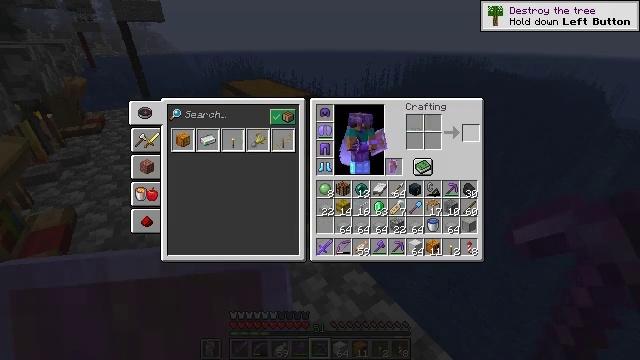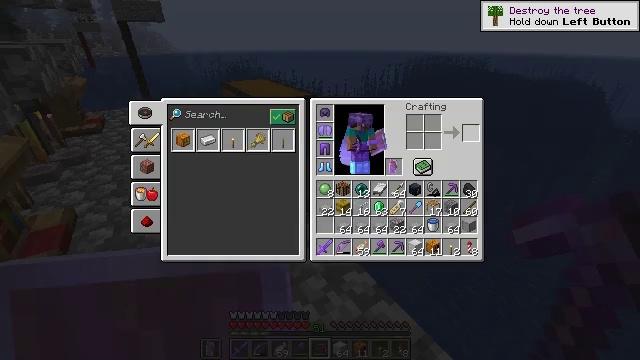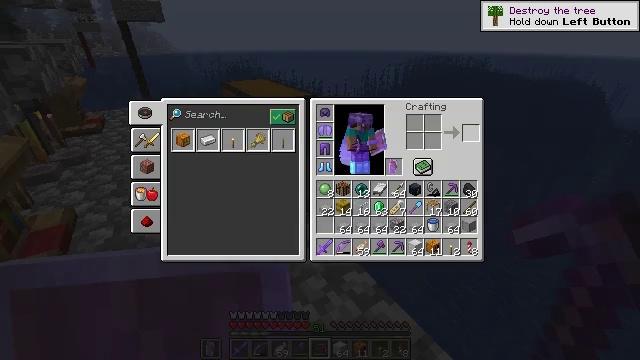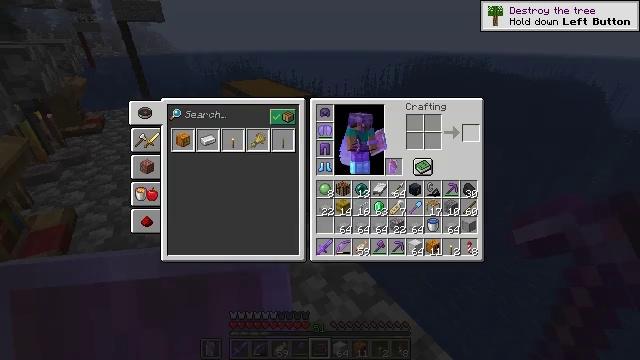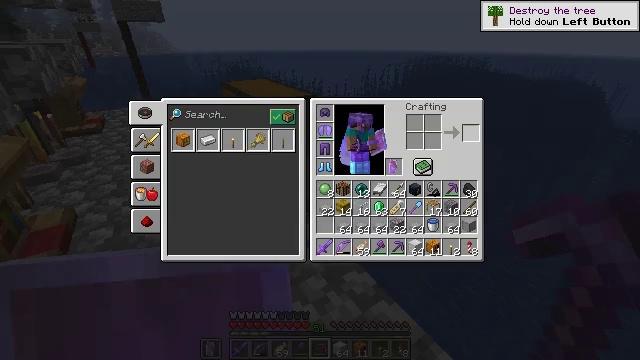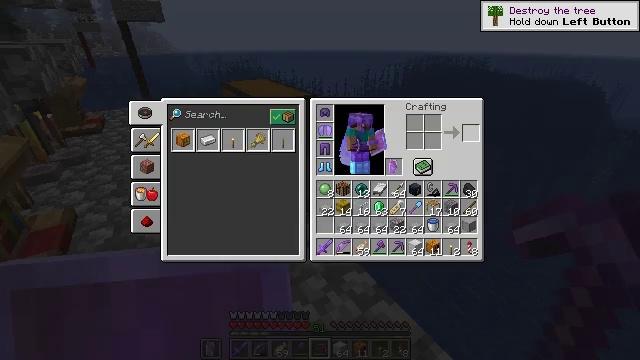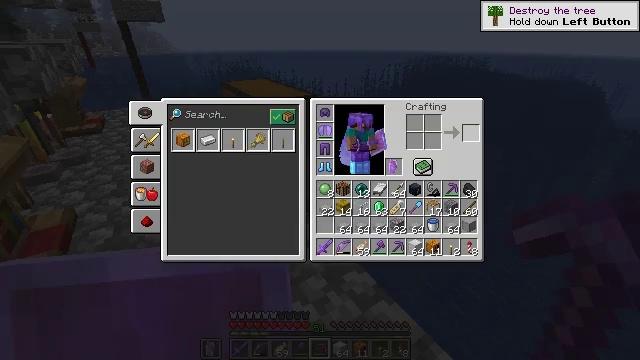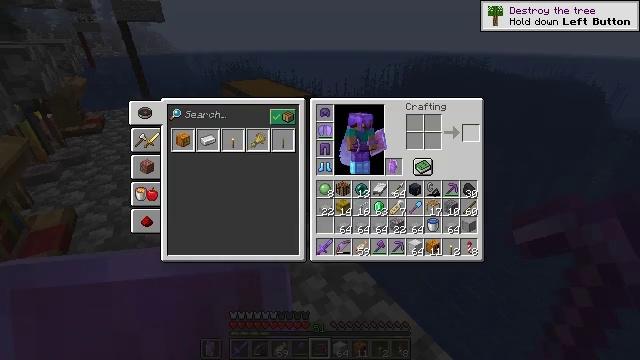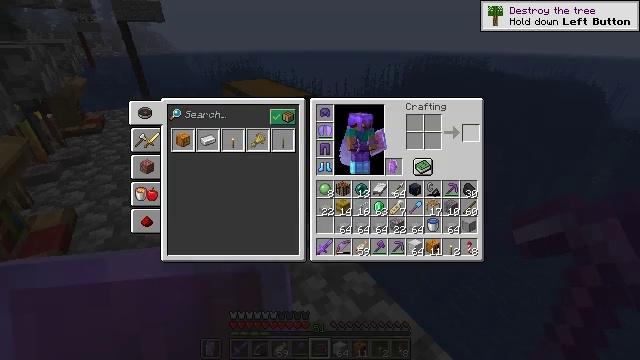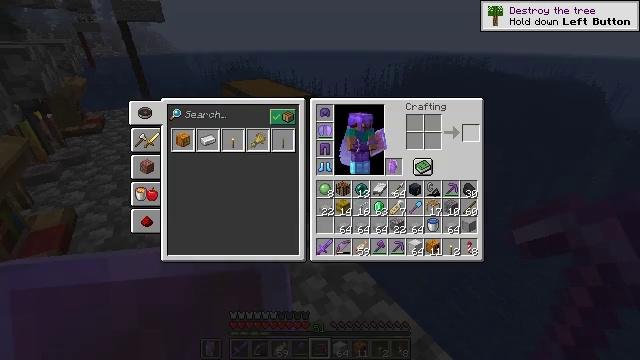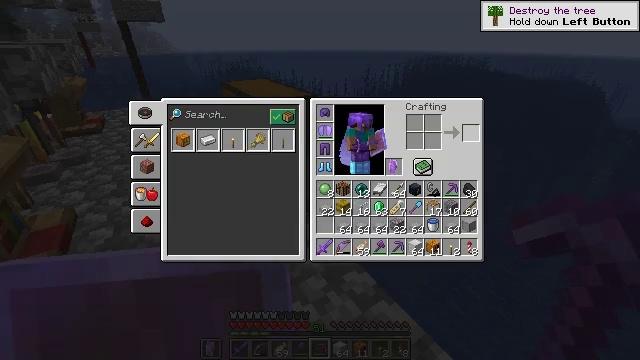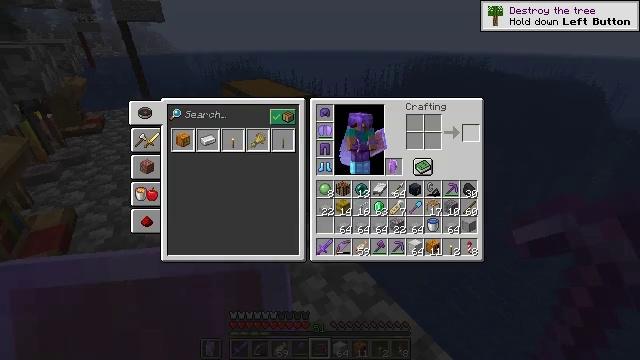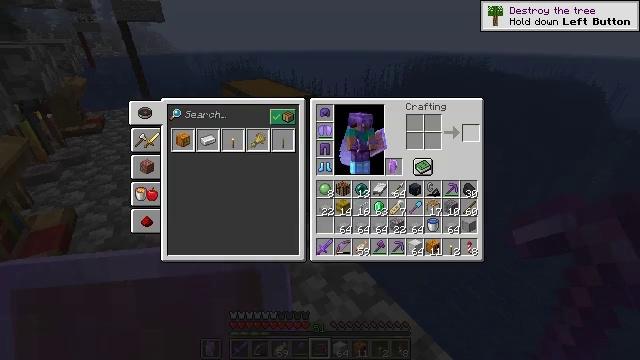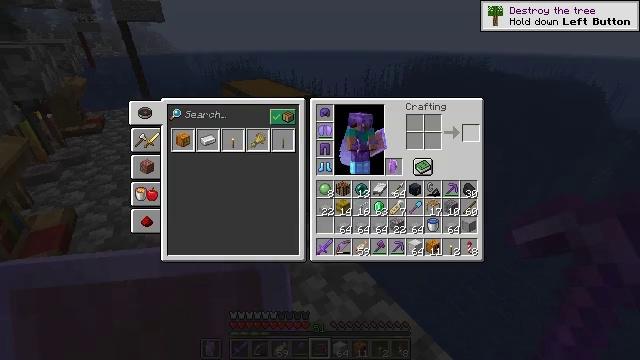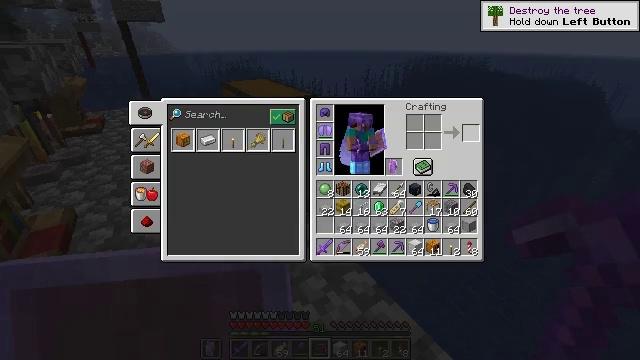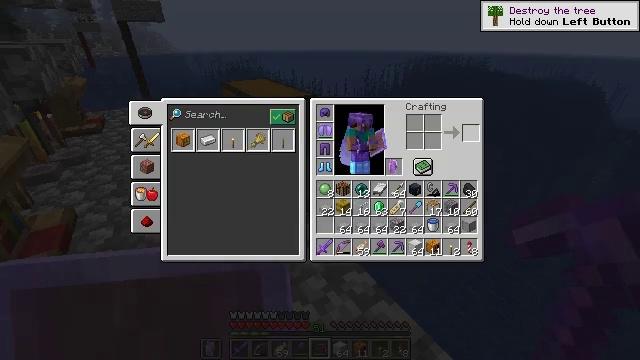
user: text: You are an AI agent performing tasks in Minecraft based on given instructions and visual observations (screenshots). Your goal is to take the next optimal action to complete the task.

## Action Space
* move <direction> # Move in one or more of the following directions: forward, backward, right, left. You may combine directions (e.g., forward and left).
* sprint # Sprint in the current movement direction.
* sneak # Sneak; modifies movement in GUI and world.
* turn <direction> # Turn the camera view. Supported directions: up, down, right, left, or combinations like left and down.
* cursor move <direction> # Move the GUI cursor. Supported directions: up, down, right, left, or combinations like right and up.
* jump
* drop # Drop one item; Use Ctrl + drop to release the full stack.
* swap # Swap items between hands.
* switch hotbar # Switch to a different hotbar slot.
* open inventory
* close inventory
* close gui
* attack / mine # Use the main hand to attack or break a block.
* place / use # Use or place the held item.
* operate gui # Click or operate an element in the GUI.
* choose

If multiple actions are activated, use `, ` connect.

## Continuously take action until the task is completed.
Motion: motion action
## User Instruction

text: Create a name tag using the crafting table.
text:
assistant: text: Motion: sneak, operate gui, open gui
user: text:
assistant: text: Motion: sneak, operate gui
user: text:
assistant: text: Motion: sneak, operate gui
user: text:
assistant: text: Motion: sneak, operate gui
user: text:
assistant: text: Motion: sneak, operate gui
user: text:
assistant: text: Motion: sneak, operate gui
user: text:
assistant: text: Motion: sneak, operate gui
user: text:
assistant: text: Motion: sneak, operate gui
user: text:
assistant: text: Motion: sneak, operate gui
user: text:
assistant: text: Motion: sneak, operate gui
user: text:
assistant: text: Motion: operate gui
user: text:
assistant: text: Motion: no_op
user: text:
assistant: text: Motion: no_op
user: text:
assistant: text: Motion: no_op
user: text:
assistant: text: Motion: no_op
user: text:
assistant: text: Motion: no_op
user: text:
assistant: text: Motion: close gui
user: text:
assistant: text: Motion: turn left and up
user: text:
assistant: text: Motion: turn left and up
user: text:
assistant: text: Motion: turn left and up
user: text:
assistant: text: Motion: turn left and up
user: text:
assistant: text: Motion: turn left
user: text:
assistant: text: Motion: no_op
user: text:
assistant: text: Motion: no_op
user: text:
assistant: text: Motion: no_op
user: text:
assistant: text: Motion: no_op
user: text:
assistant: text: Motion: no_op
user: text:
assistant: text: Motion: no_op
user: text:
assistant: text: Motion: no_op
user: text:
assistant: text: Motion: turn right and down